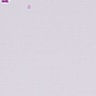
Metastatic tissue present: no